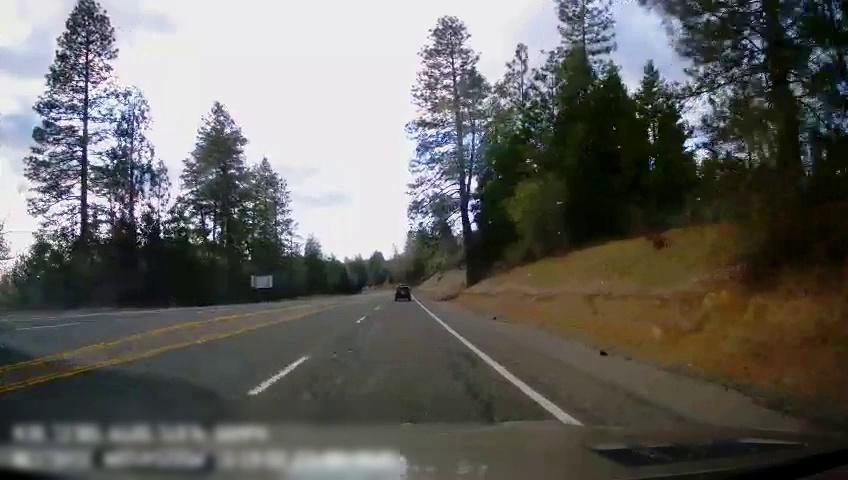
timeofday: Day
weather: Cloudy
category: Drivable Space
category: Vehicles | SUV
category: Lanes | Opposite Lane
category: Lanes | Alternate Lane
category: Lanes | Alternate Lane
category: Lanes | Current Lane
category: Lanes | Current Lane